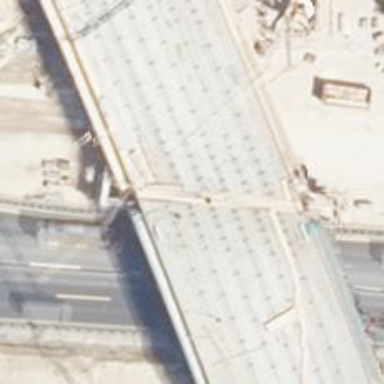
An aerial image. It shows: Primary highway bridge with asphalt surface.